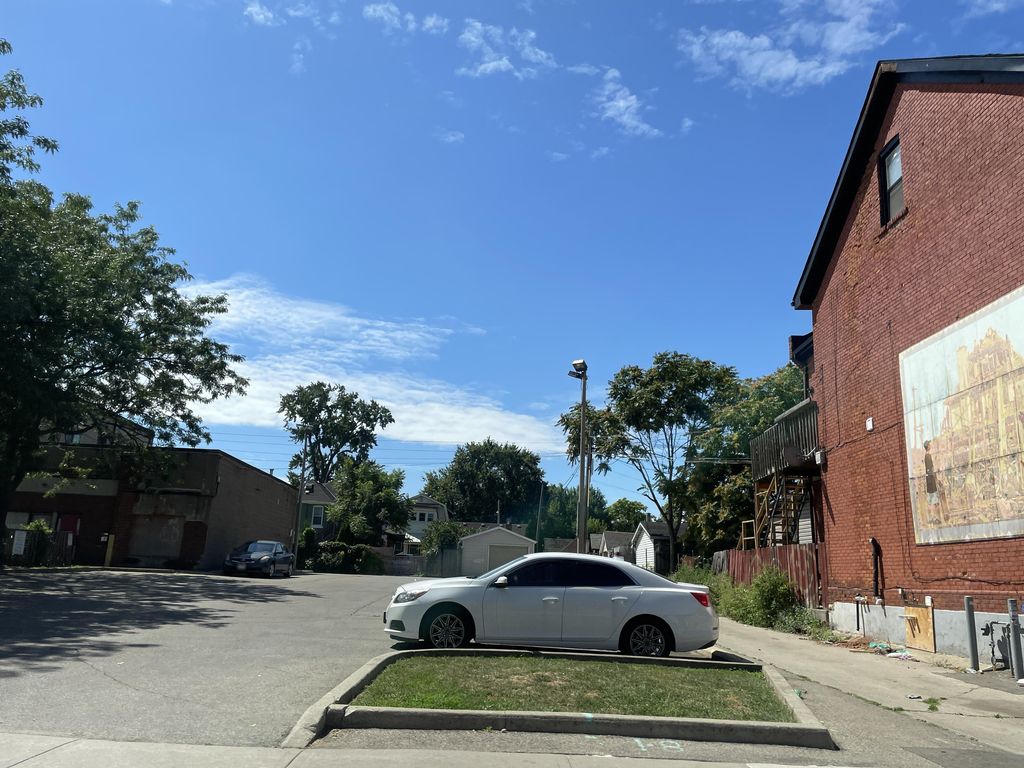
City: hamilton